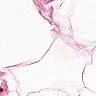
Metastatic tissue present: no